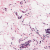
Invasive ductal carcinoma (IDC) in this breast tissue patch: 0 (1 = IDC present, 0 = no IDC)